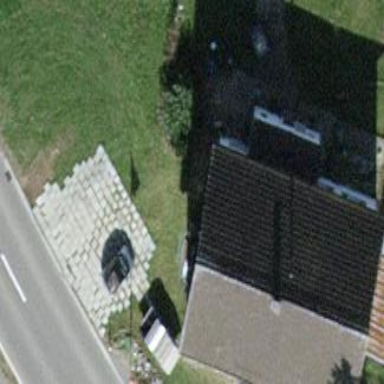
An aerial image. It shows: Simple house.